Field crop: maize
Growth stage: 1
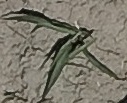
Species: sorghum